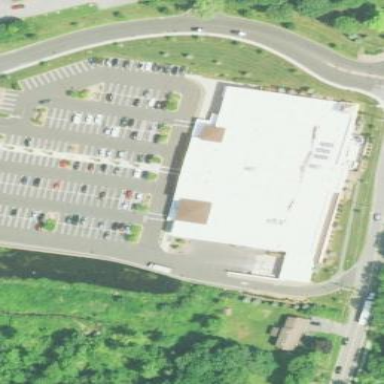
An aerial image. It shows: Supermarket located in building.